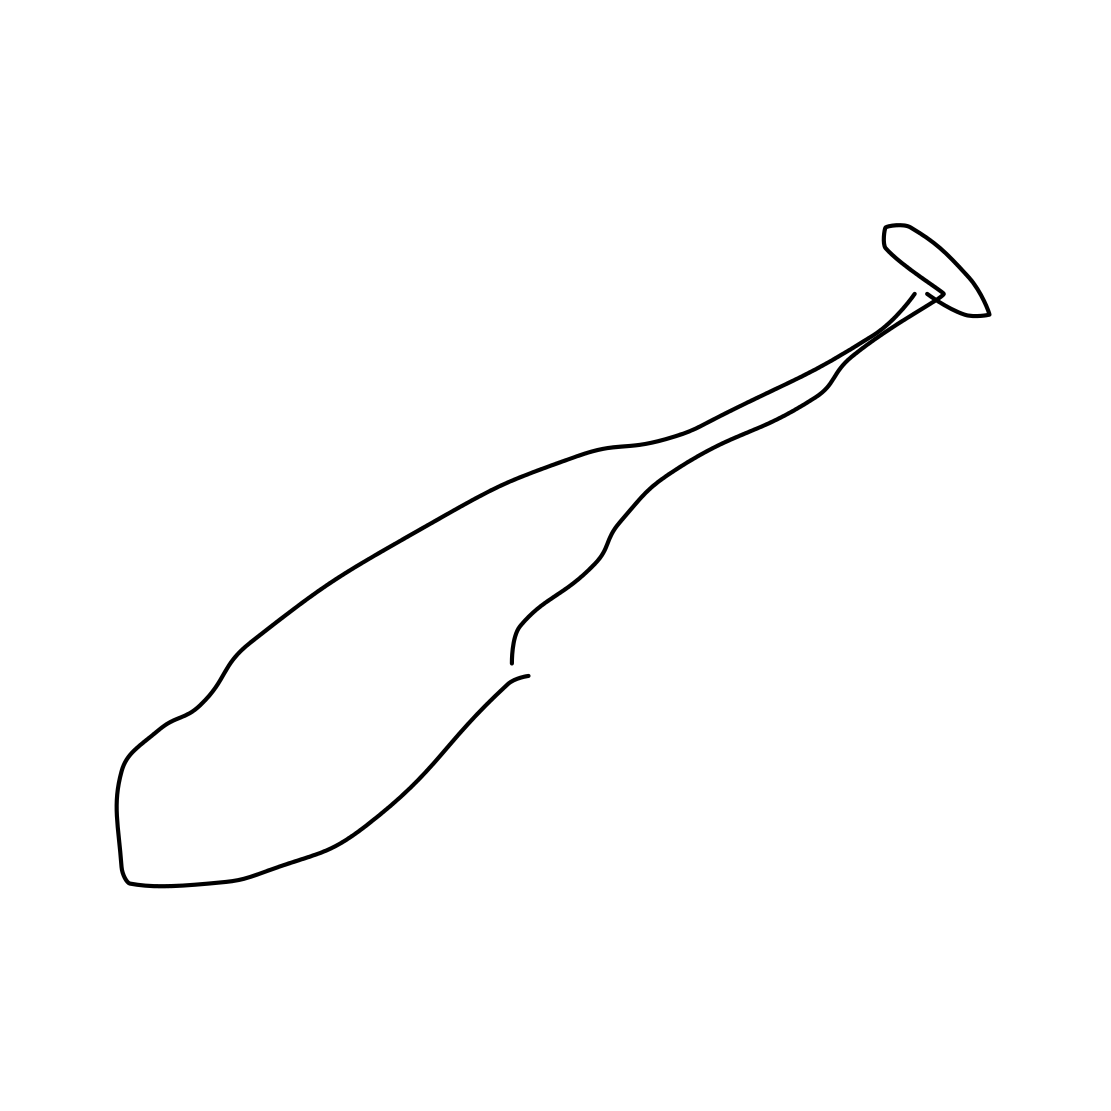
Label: baseball bat